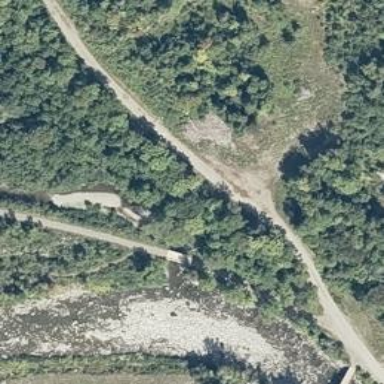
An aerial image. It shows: Abandoned railway bridge over path. The path is used for nordic skiing and is groomed for classic and skating techniques.